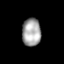
Tissue: prostate
Cell type: Epithelial cells
Senescence score: 0.3405
Nuclear area (px): 509
Mean DAPI intensity: 166.157